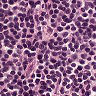
Metastatic tissue present: no